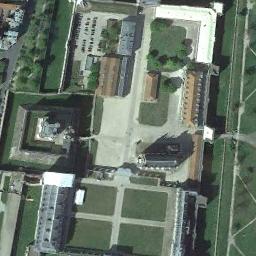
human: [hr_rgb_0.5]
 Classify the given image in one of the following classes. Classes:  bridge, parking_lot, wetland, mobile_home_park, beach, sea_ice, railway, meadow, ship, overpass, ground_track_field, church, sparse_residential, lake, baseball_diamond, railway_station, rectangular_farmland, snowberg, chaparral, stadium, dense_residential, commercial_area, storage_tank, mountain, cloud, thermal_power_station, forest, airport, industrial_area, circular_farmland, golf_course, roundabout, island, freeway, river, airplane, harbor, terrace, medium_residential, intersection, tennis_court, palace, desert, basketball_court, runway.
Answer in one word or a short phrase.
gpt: palace